Question: I am trying to generate 1000 sets of data points using 'fake_exp_y_values' generator. All I am trying to do is to calculate the 'chi2' values for all 1000 iterations with different fitting models. But the way I code it right now only gives me back one 'chi2' value. I don't understand what is wrong.
Here is my code:
'''
true_mean = 5 #Assume that we know the perfect fitting model is gaussian
#with mean value 5. And use try_mean with different mean values to see how
#does the chi2 behave
true_amp = 100
true_wid = 2
true_offset =10
x_values = np.array([i for i in np.arange(0,10,0.4)])
exact_y_values = np.array([true_offset + true_amp*
np.exp(-((i-true_mean)/true_wid)**2)
for i in x_values])
def func (x_values,offset,amp,mean,wid):
return (offset + amp*np.exp(-((i-mean)/wid)**2))
try_mean=np.linspace(2,8,25)
y_values=func(x_values,true_offset,true_amp,try_mean,true_wid)
for i in range (1000):
chi2=np.zeros(1000)
fake_exp_y_values = np.array([np.random.poisson(y)
for y in exact_y_values])
residuals=fake_exp_y_values-y_values
y_err=np.clip(np.sqrt(fake_exp_y_values),1,9999)
pulls=residuals/y_err
chi2[i]=np.sum(pulls**2)
'''
Yet the returned 'chi2' list is:

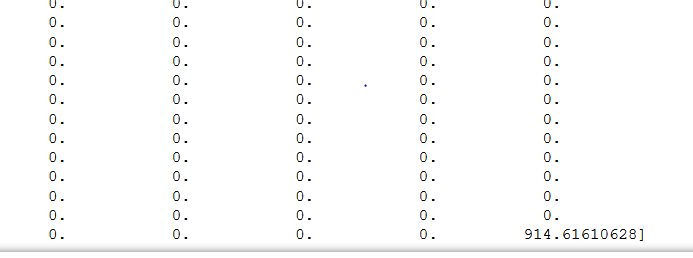
Answer: This code 1000 times creates an array with 1000 zeros and inserts one value in each of them, but only keeps the last one:
> '''
for i in range (1000):
chi2=np.zeros(1000)
# [...]
chi2[i]=np.sum(pulls**2)
'''
You only want to create array and use it in every one of the 1000 iterations:
'''
chi2 = np.zeros(1000)
for i in range(1000):
# [...]
chi2[i] = np.sum(pulls**2)
'''